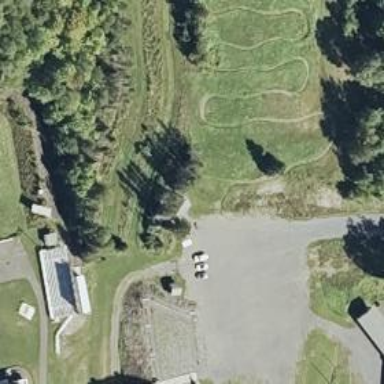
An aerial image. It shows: Nordic skiing track.